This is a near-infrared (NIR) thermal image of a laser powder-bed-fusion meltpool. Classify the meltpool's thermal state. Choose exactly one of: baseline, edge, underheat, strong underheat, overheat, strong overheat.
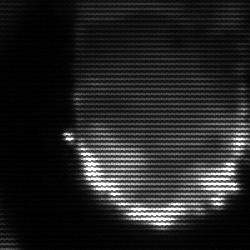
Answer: baseline